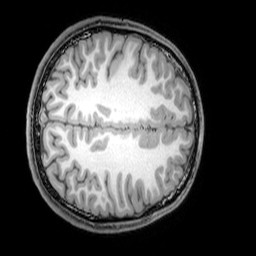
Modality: T1w
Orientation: axial
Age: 21
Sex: male
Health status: healthy
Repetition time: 0.081 s
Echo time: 0.037 s